Interaction volume radius: 10 \u00c5
Interaction volume height: 35 \u00c5
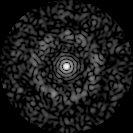
Disorder parameter: 0.8227